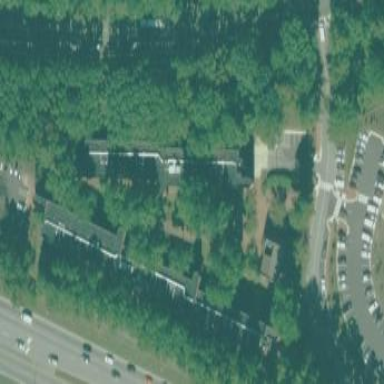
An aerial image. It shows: Residential building that is used for university purposes.